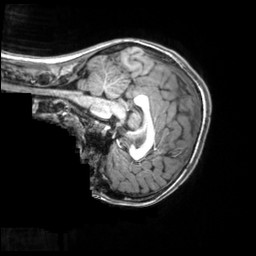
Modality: T1w
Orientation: sagittal